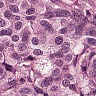
Metastatic tissue present: yes